Question: I am attempting to get ready to move our environment to Rails 4 and working through all the issues. Regretfully we are currently on Centos 5.5 so there were some hurdles to jump through just to get Rails up and running. This included installing python 2.6 and node.js in order to get extjs working.
And now I am stuck. With a fresh rails 4.0.2 app I have simple ActionController::Live example working fine in development with Puma. But in production with Apache + Passenger it simply doesn't send the data back to the browser (Firefox)
production.rb has
'''
config.allow_concurrency = true
'''
Here is the HTML/JS in index.html.
'''
<script>
jQuery(document).ready(function(){
var source = new EventSource("/feed");
source.addEventListener('update', function(e){
console.log(e.data);
});
});
</script>
'''
Here is the controller:
'''
class LiveController < ApplicationController
include ActionController::Live
respond_to :html
def feed
response.headers['Content-Type'] = 'text/event-stream'
response.headers['X-Accel-Buffering'] = 'no'
while true do
response.stream.write "id: 0
"
response.stream.write "event: update
"
data = {time: Time.now.to_s}.to_json
response.stream.write "data: #{data}
"
sleep 2
end
end
end
'''
I can see the request go out to the server in Firebug notice the spinner on /feed :

Apache/Passenger Config has this:
'''
LoadModule passenger_module /usr/local/ordernow/lib/ruby/gems/2.0.0/gems/passenger-4.0.27/buildout/apache2/mod_passenger.so
PassengerRoot /usr/local/ordernow/lib/ruby/gems/2.0.0/gems/passenger-4.0.27
PassengerDefaultRuby /usr/local/ordernow/bin/ruby
RailsAppSpawnerIdleTime 0
PassengerMinInstances 1
'''
The Apache logs don't show anything. Like it never connects to the server. Another weird thing is that curl from the command line works:
'''
curl -k -i -H "Accept: text/event-stream" https://10.47.47.44:8446/feed
HTTP/1.1 200 OK
Date: Thu, 27 Mar 2014 16:52:52 GMT
Server: Apache/2.2.20 (Unix) mod_ssl/2.2.20 OpenSSL/1.0.0e Phusion_Passenger/4.0.27
X-Frame-Options: SAMEORIGIN
X-XSS-Protection: 1; mode=block
X-Content-Type-Options: nosniff
X-UA-Compatible: chrome=1
X-Accel-Buffering: no
Cache-Control: no-cache
X-Request-Id: 46fca6bb-4c6a-49f4-b0d6-2cbc5f0a63a5
X-Runtime: 0.002065
X-Powered-By: Phusion Passenger 4.0.27
Set-Cookie: request_method=GET; path=/
Status: 200 OK
Vary: Accept-Encoding
Transfer-Encoding: chunked
Content-Type: text/event-stream
id: 0
event: update
data: {"time":"2014-03-27 10:52:52 -0600"}
id: 0
event: update
data: {"time":"2014-03-27 10:52:54 -0600"}
'''
I figure it must be something in Apache , but I am not sure.
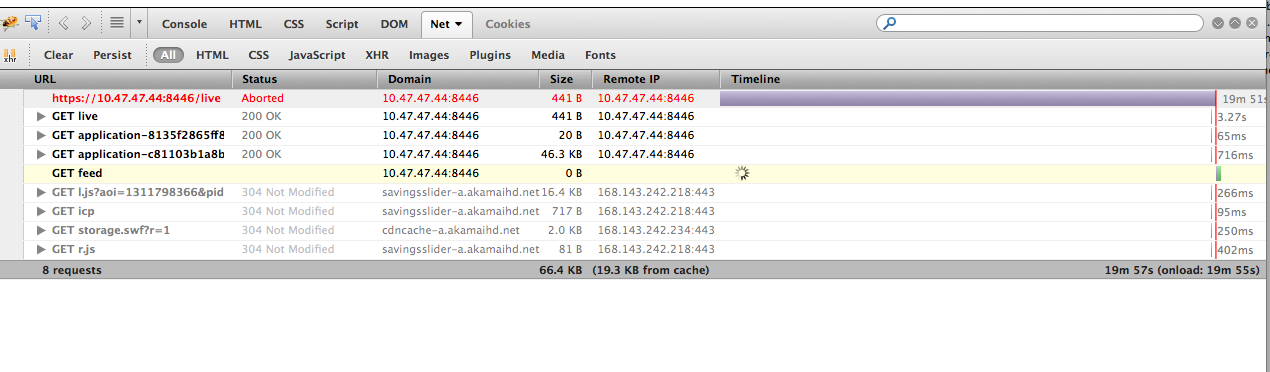
Answer: Okay I finally figured this out by a pile of googling that lead me to an indication that mod_deflate ( used for compressing responses to the browser ) will interfere with non-buffered responses like text/event-stream.
Looking at my httpd.conf I found this:
'''
SetOutputFilter DEFLATE
SetEnvIfNoCase Request_URI \.(?:gif|jpg|png|ico|zip|gz)$ no-gzip
# Restrict compression to these MIME types
AddOutputFilterByType DEFLATE text/plain
AddOutputFilterByType DEFLATE text/html
AddOutputFilterByType DEFLATE application/xhtml+xml
AddOutputFilterByType DEFLATE text/xml
AddOutputFilterByType DEFLATE application/xml
AddOutputFilterByType DEFLATE application/x-javascript
AddOutputFilterByType DEFLATE text/javascript
AddOutputFilterByType DEFLATE text/css
# Level of compression (Highest 9 - Lowest 1)
DeflateCompressionLevel 9
'''
turns on compression for all responses making the rest of the directives unnecessary. This was obviously a bug in the httpd.conf . I removed this line, and verified that compression was still working for html pages.
And now everything works great! As well as the dashing dashboard tool that I was trying to get going in the first place.